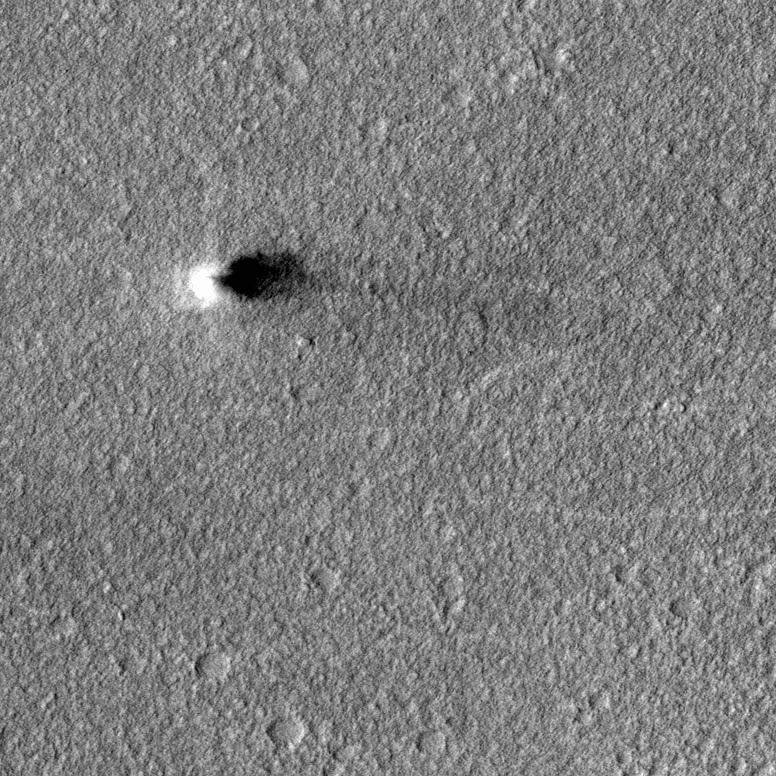
Label: dustdevil